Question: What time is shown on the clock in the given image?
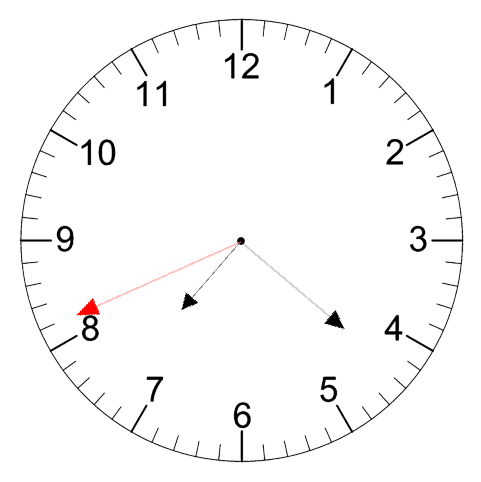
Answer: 07:21:41